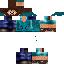
A male human skin with medium skin, wearing brown long hair dressed in a blue hoodie and blue pants, featuring a closed mouth.